Aerial crown-view tile of a tropical tree (Barro Colorado Island, Panama), acquired 20241112:
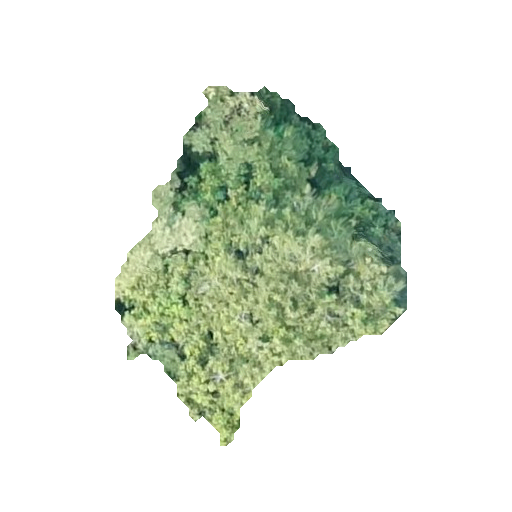
Species: Protium stevensonii
GBIF accepted scientific name: Tetragastris panamensis
Crown area: 96.062 m²